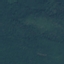
Label: Forest